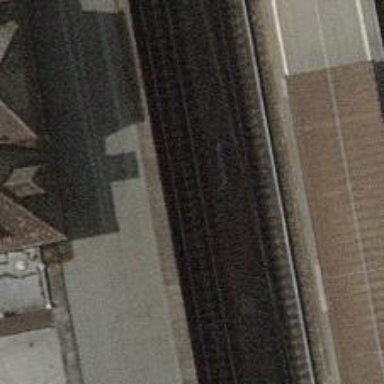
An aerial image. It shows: Public transport stop position along the railway.